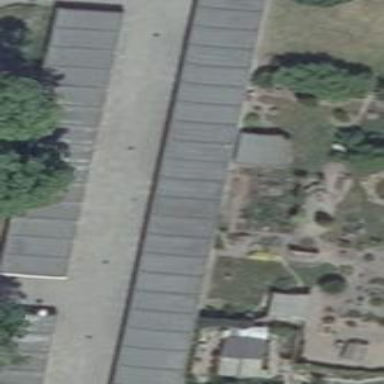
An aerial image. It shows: Garage building.